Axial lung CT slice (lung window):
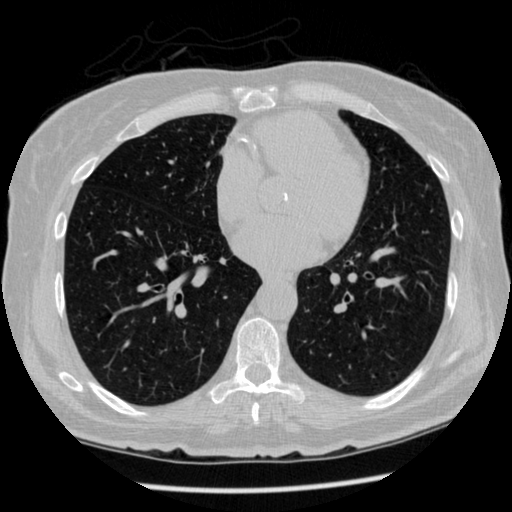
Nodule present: no